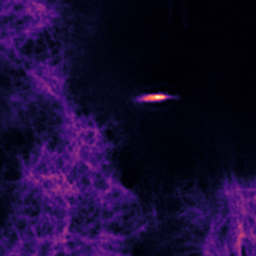
Label: Super-resolution F-actin image